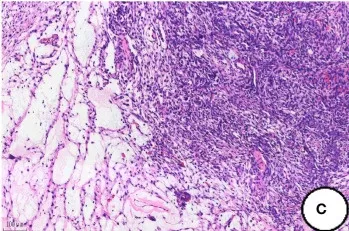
Histological findings of the tumor. The mesenchyme was composed of dense, and ,sparse regions, and ,the oedematous changes can be dound in some regions.
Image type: pathology (h&e)